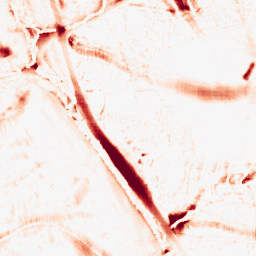
Category: morphological
Decomposition family: morphological_ellipse
Decomposition parameters: operation: opening
width: 30
height: 30
Upsampling method: sinc_blackman
Upsampling parameters: scale: 2
kernel_size: 4
Upsampling scale: 2